What's the difference between 2 images?
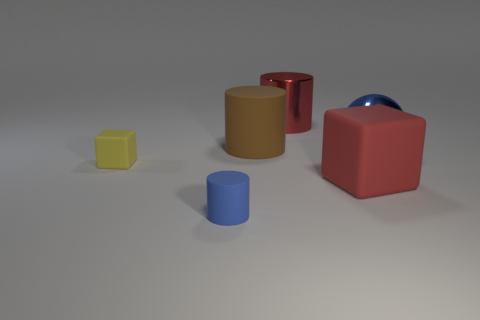
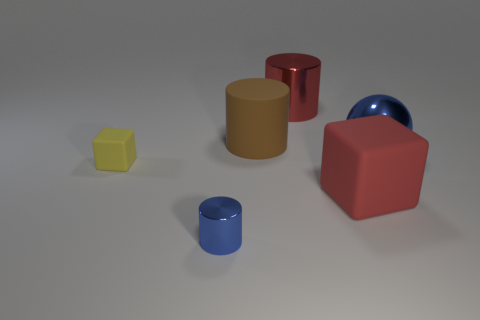
the blue matte cylinder turned metal
the small cylinder became metal
the blue matte object changed to metallic
the small blue matte cylinder that is on the left side of the metal cylinder changed to metal
the small blue rubber cylinder in front of the metal ball changed to shiny